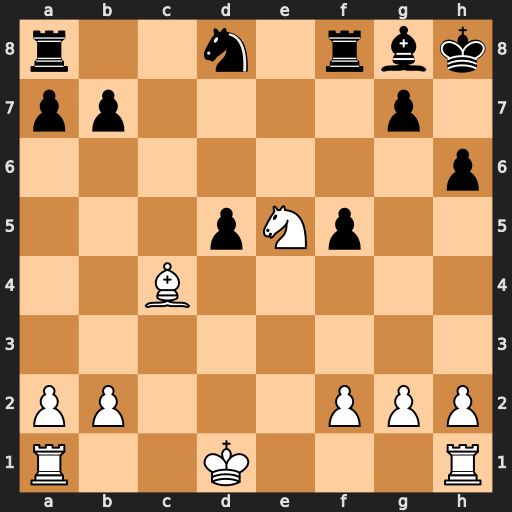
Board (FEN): r2n1rbk/pp4p1/7p/3pNp2/2B5/8/PP3PPP/R2K3R
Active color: w
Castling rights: -
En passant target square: -
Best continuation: Ng6+ Kh7 Nxf8+